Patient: sex M, age 61
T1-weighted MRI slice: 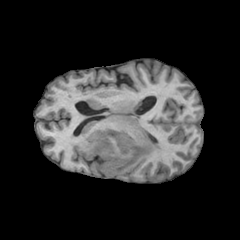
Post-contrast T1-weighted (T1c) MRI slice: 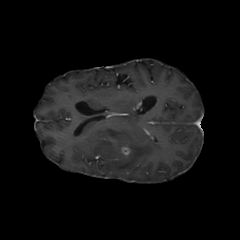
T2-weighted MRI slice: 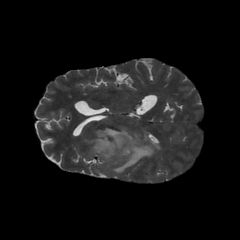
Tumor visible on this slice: yes
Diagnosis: Glioblastoma, IDH-wildtype
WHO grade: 4